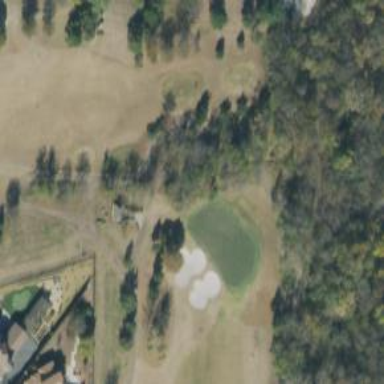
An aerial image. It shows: View of golf hole.